Field crop: maize
Growth stage: 2
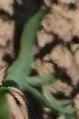
Species: maize